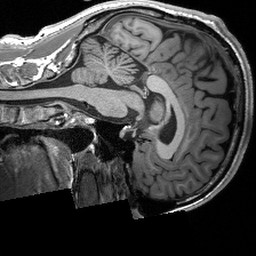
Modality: T1w
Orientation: sagittal
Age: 38
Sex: male
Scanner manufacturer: siemens
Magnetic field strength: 3 T
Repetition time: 2.3 s
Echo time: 0.00233 s